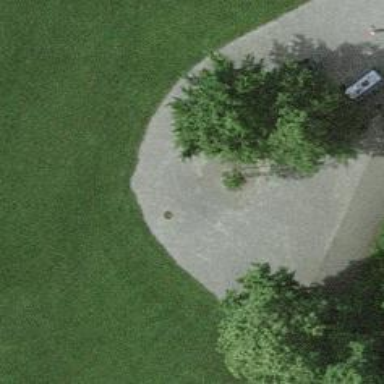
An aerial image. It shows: Picnic table located in leisure land area.